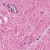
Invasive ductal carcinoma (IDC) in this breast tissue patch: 0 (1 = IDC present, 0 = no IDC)